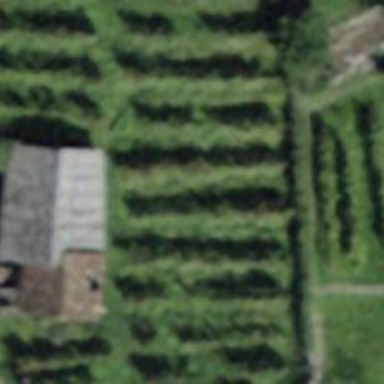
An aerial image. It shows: Beautiful vineyard in the countryside.